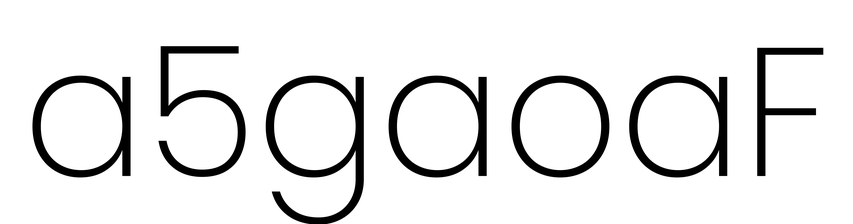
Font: Poppins-ExtraLight